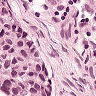
Metastatic tissue present: yes